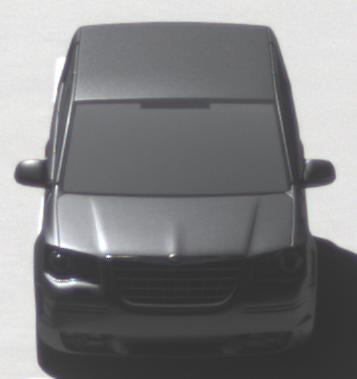
Make: Chrysler
Model: Grand Voyager 3.8
Detailed model: Grand Voyager
Model produced from: 2008/03
Model produced until: 2010/12
Doors: 5
Color: gray
Road condition: dry road
Daytime: midday
Contrast: high contrast